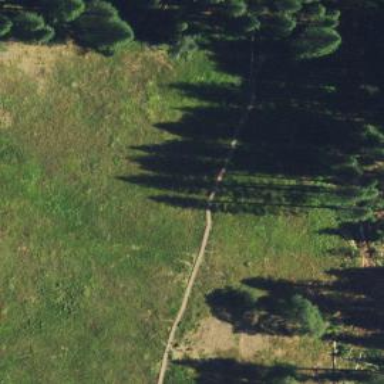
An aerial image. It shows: Path with excellent trail visibility.